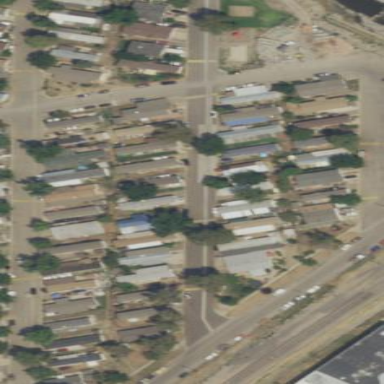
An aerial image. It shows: Residential area with mobile homes.